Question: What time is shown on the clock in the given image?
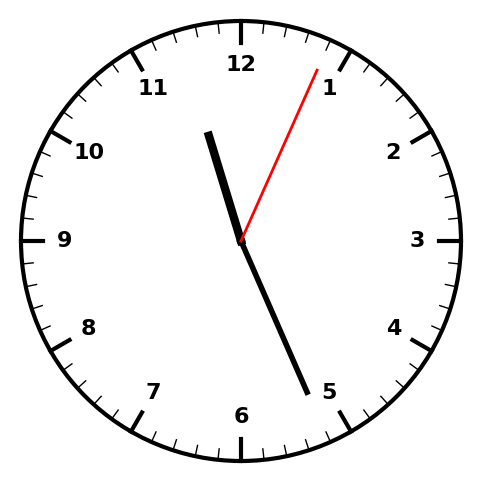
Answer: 11:26:04